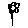
Label: flower